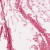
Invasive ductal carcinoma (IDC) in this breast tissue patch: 0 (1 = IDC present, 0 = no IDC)